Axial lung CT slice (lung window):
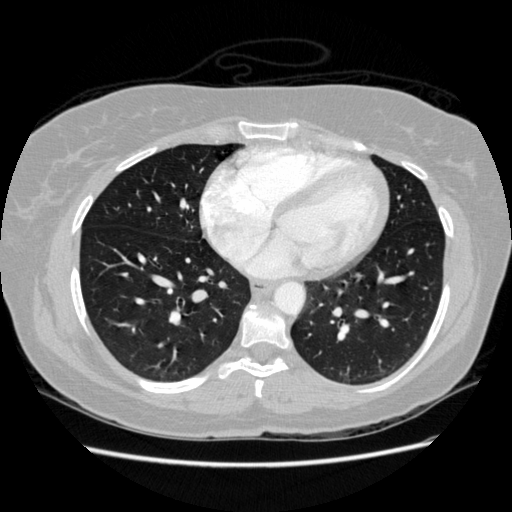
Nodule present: no